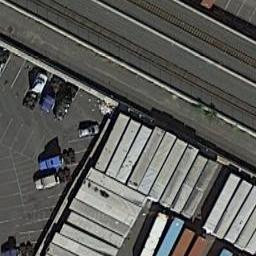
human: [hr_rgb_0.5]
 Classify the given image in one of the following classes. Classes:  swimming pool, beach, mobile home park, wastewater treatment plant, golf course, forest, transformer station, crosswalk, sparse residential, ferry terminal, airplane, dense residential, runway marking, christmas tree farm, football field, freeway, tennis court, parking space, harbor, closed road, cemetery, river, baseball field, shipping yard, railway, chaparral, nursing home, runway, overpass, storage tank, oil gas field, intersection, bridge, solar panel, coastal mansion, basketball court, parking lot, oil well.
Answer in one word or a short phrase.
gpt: shipping yard